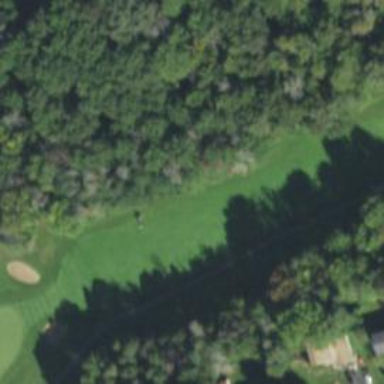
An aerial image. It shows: Golf hole.